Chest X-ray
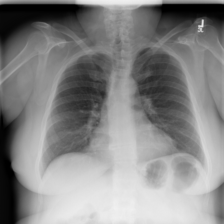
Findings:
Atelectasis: negative
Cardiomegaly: negative
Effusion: negative
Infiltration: negative
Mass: negative
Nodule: negative
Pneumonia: negative
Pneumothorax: negative
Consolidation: negative
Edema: negative
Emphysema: negative
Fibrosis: negative
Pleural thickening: negative
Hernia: negative